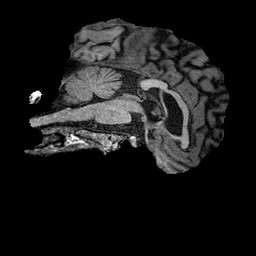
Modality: T1w
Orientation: sagittal
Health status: healthy